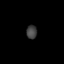
Tissue: lung
Cell type: Endothelial cells
Senescence score: 0.5552
Nuclear area (px): 141
Mean DAPI intensity: 64.652